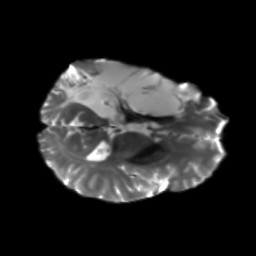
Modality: T2w
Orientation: axial
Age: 40
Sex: male
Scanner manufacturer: siemens
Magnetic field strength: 3 T
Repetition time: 5.25 s
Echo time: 0.08 s